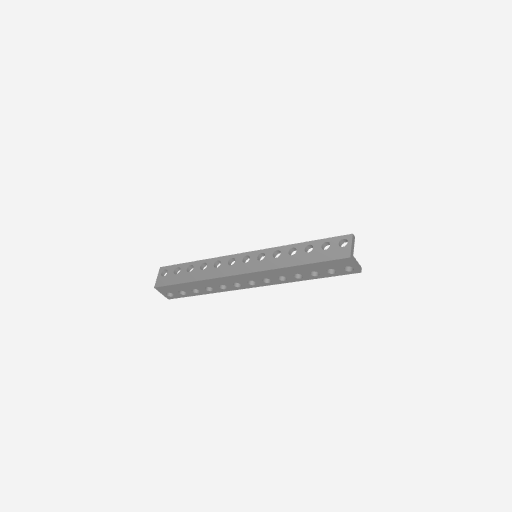
Part: LBeam13H